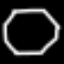
Label: octagon